Chest X-ray:
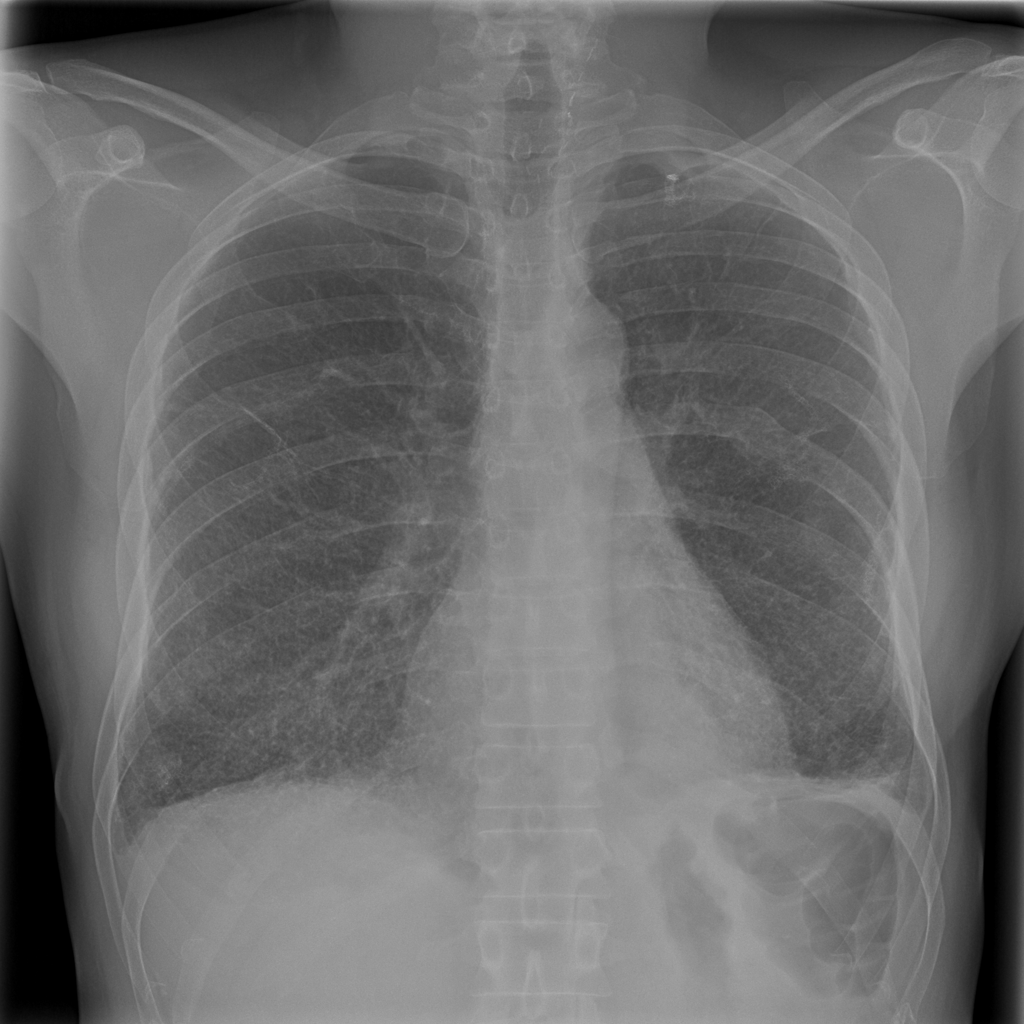
Findings: Fracture, Atelectasis, Consolidation, Effusion, Pleural Thickening
No abnormal finding: no